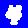
Digit: 4